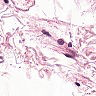
Metastatic tissue present: no